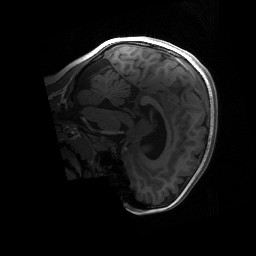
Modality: T1w
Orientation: sagittal
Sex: female
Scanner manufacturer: siemens
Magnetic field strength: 3 T
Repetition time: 1.9 s
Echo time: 0.00243 s